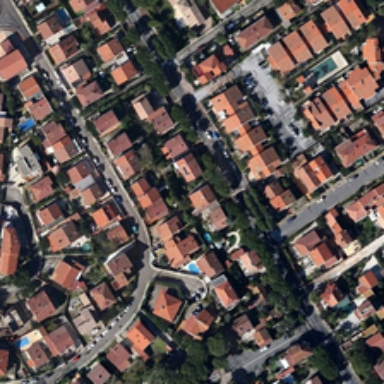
The area has built many red roofed houses .